Field crop: maize
Growth stage: 2
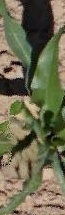
Species: maize